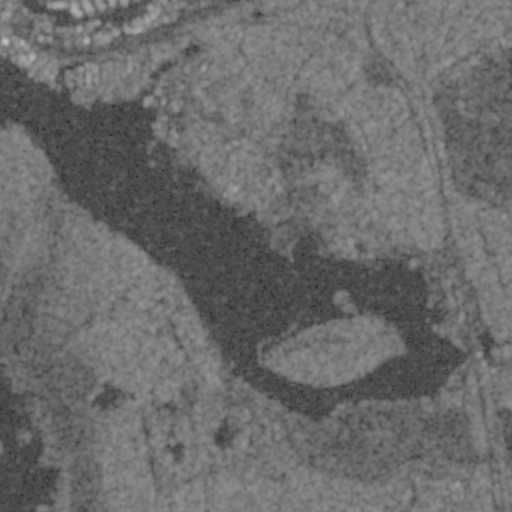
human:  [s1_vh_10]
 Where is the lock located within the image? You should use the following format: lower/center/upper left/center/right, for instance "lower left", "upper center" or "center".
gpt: The lock is located in the upper left of the image.
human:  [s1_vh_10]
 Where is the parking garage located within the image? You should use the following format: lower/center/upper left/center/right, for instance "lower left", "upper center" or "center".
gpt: The parking garage is located in the upper left of the image.
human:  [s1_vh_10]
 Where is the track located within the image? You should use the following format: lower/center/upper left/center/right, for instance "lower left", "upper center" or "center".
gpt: There is no track in the image.

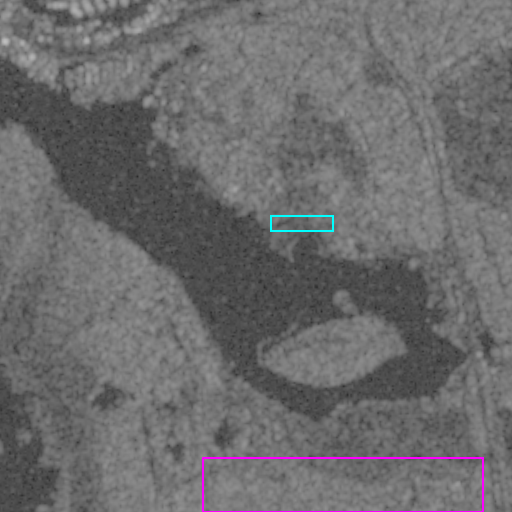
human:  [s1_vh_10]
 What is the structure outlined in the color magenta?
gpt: The structure outlined in magenta is a park.
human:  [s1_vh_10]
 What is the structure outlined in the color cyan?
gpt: The structure outlined in cyan is a parking lot.
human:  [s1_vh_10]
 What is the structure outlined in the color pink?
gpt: There is no pink outline.